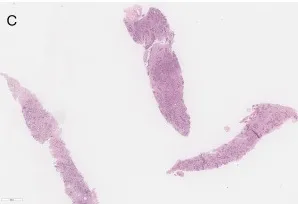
(C) Core biopsy of left breast showing a fibroepithelial lesion with mild stromal cellularity.
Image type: pathology (h&e)